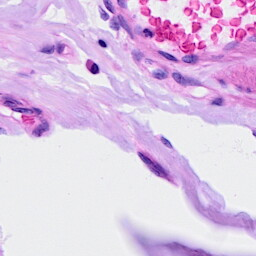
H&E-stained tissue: Ovarian